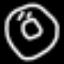
Label: donut